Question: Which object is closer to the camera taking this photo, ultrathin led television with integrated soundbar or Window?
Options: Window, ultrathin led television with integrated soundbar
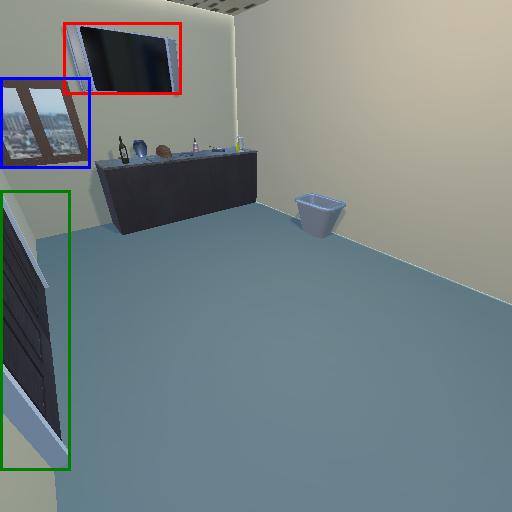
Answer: Window